Field crop: maize
Growth stage: 2
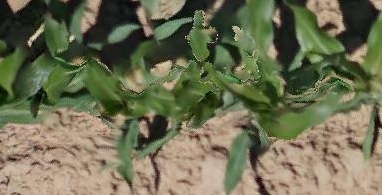
Species: maize